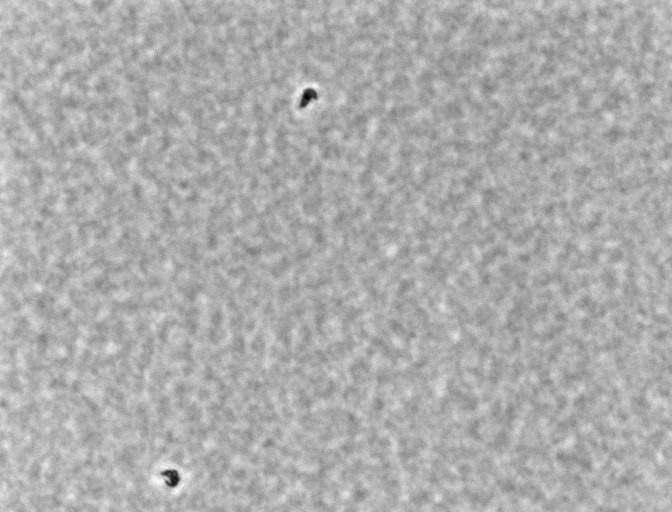
Listeria innocua